Question: Please see the jsfiddle here <URL>
If only one horizontal tab is clicked on then its behaving fine .
But If i click on multiple horizontal tabs , the data is being duplicated in the div .
please see the picture here

Please tell me how to eliminate that ??
On click of the horizontal tab , i am appending data to the div this way .
'''
$("#tab-dock").append('<div id="daccordion" />');
$("#daccordion").append('<h3><a href="#">Info</a></h3>')
.append('<div id="dinfo"></div>')
.append('<h3><a href="#">Market</a></h3>')
.append('<div id="dmarket"></div>');
$("#daccordion").accordion({
activate: function (event, ui) {
setStuff(event, ui);
},
heightStyle: "content",
autoHeight: false,
collapsible: true,
clearStyle: true,
active: false,
});
'''
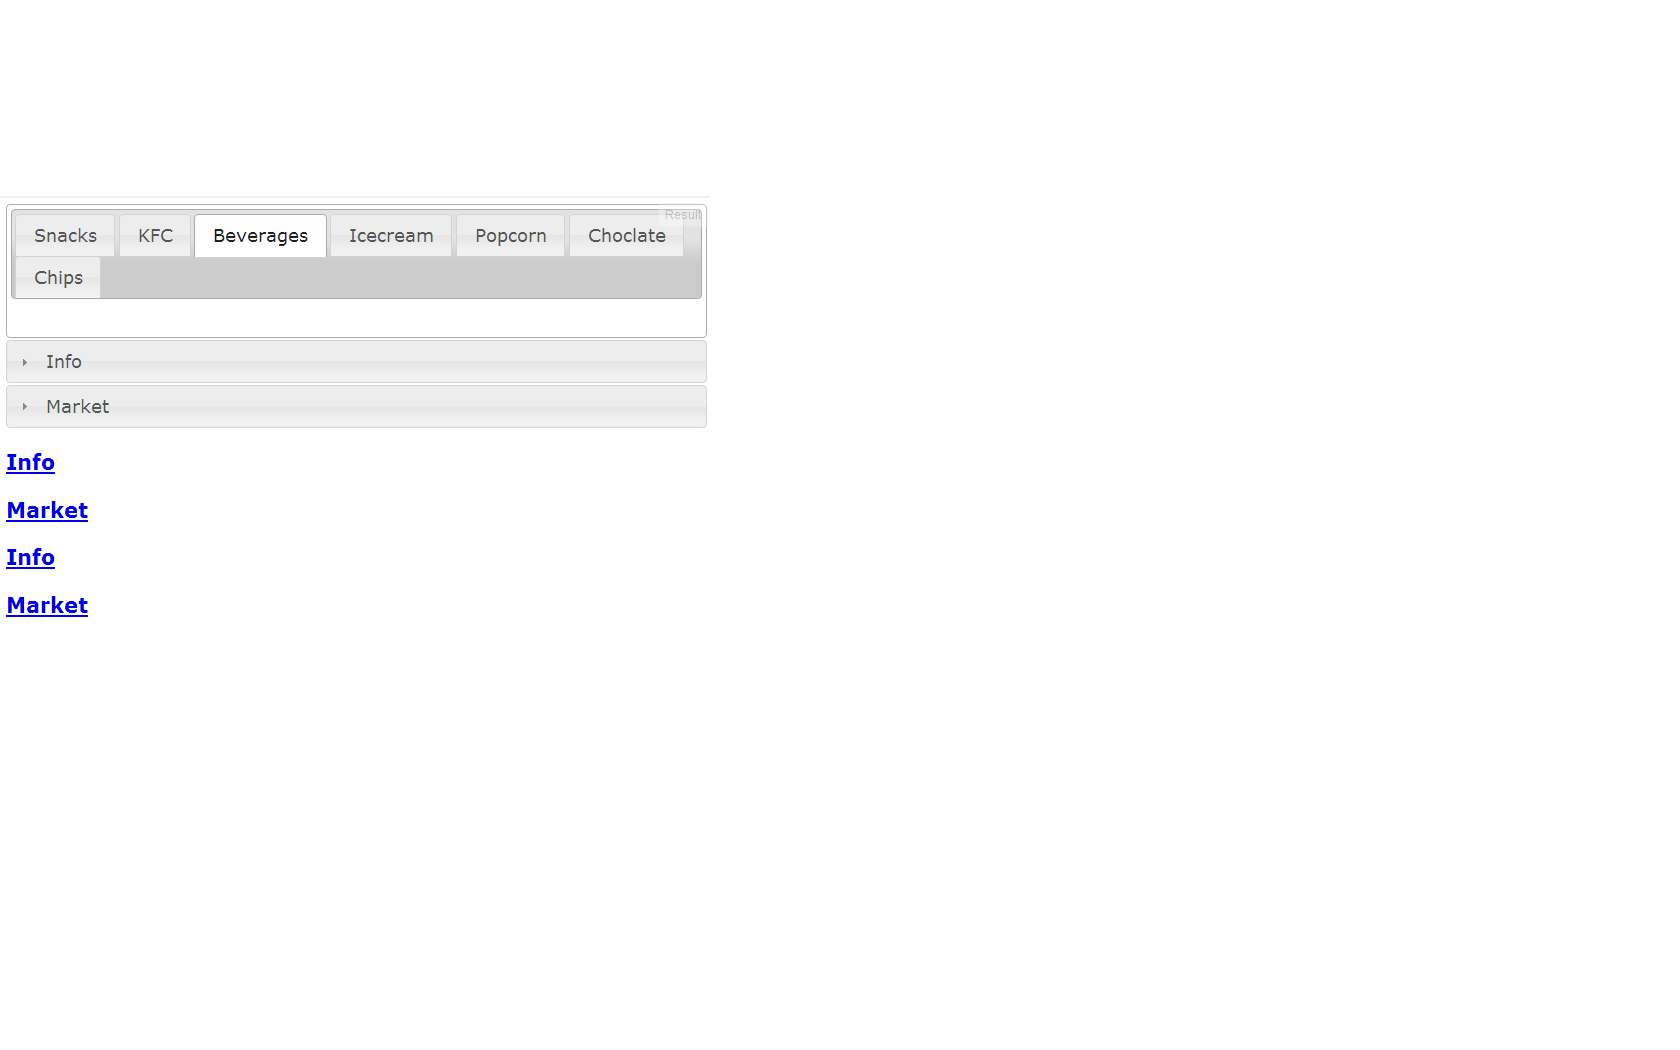
Answer: ### jsFiddle
Just add
'''
$('#daccordion').remove();
'''
right
'''
$("#tab-dock").append('<div id="daccordion" />');
'''
Another way could be
'''
$("#tab-dock").html('<div id="daccordion" />');
'''
Which is simply to write and you don't have to add more code lines.
You can do a better check to avoid duplicate divs with the same id ( which is, of course, wrong )